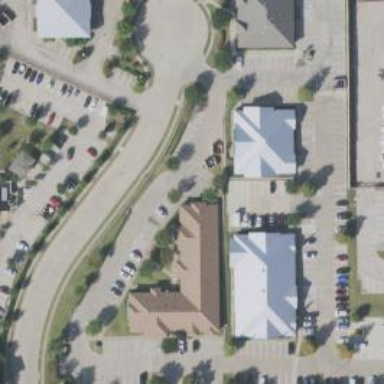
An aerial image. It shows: Healthcare clinic is depicted in the image.